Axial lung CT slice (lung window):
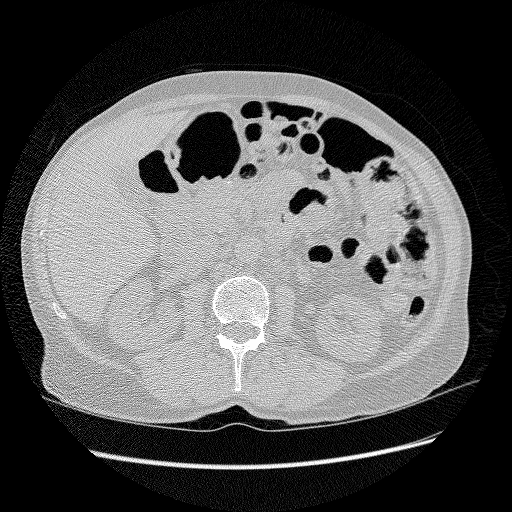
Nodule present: no